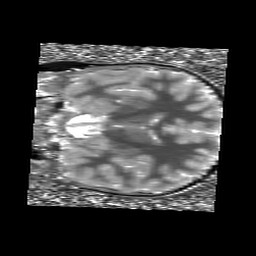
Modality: T1map
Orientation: coronal
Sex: female
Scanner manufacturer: siemens
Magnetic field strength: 3 T
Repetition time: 5 s
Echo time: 0.00355 s